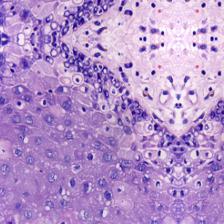
Diagnosis: OSCC